九年级 · 解析几何
如图, 点 $D$ 在 $\triangle A B C$ 边 $A B$ 上, $\angle A C D=\angle B$, 点 $F$ 是 $\triangle A B C$ 的角平分线 $A E$ 与 $C D$的交点, 且 $A F=2 E F$, 则下列选项中不正确的是 ( )

  (第 6 题)

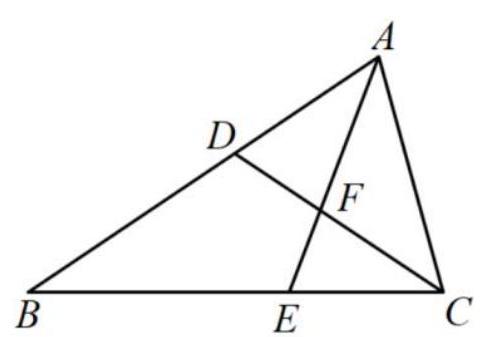
A. $\frac{A D}{A C}=\frac{2}{3}$
  B. $\frac{C F}{B E}=\frac{2}{3}$
  C. $\frac{D C}{B C}=\frac{2}{3}$
  D. $\frac{A D}{D B}=\frac{2}{3}$

答案: D
解析: 证明 $\triangle A C D \sim \triangle A B C$, 得出 $\frac{A D}{A C}=\frac{D C}{B C}=\frac{A C}{A B}=\frac{A F}{A E}$, 利用 $A F=2 E F$ 判断选项 $\mathrm{A} 、 \mathrm{C}$,证明 $\triangle A C F \sim \triangle A B E$ 得出 $\frac{C F}{B E}=\frac{A C}{A B}=\frac{2}{3}$ 判断选项 $\mathrm{B}$, 分别用 $A B$ 表示出 $A D$ 和 $B D$, 判断选项 $\mathrm{D}$, 即可得出结论.

【详解】 $\because \angle A C D=\angle B, \angle C A B=\angle C A B$,

$\therefore \triangle A C D \sim \triangle A B C$,

$\therefore \frac{A D}{A C}=\frac{D C}{B C}=\frac{A C}{A B}=\frac{A F}{A E}$,

$\because A F+E F=A E$ 且 $A F=2 E F$,

$\therefore \frac{3}{2} A F=A E$,

$\therefore \frac{A F}{A E}=\frac{2}{3}$,

$\therefore \frac{A D}{A C}=\frac{D C}{B C}=\frac{A C}{A B}=\frac{A F}{A E}=\frac{2}{3}$, 故选项 A、C 正确;

$\therefore A C=\frac{2}{3} A B, \quad A D=\frac{2}{3} A C$,

$\therefore A D=\frac{4}{9} A B$,

$\because A D+B D=A B$,

$\therefore B D=A B-A D=A B-\frac{4}{9} A B=\frac{5}{9} A B$,

$\therefore \frac{A D}{B D}=\frac{\frac{4}{9} A B}{\frac{5}{9} A B}=\frac{4}{5}$, 故选项 D 错误;

$\because A E$ 平分 $\angle B A C$,

$\therefore \angle B A E=C A E$,

$\because \angle A C D=\angle B$,
$\therefore \triangle A C F \sim \triangle A B E$,

$\therefore \frac{C F}{B E}=\frac{A C}{A B}=\frac{2}{3}$, 故选项 B 正确;

故选: D.

【点睛】本题考查相似三角形的判定与性质, 熟练掌握相似三角形的性质是解题的关键.